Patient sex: M
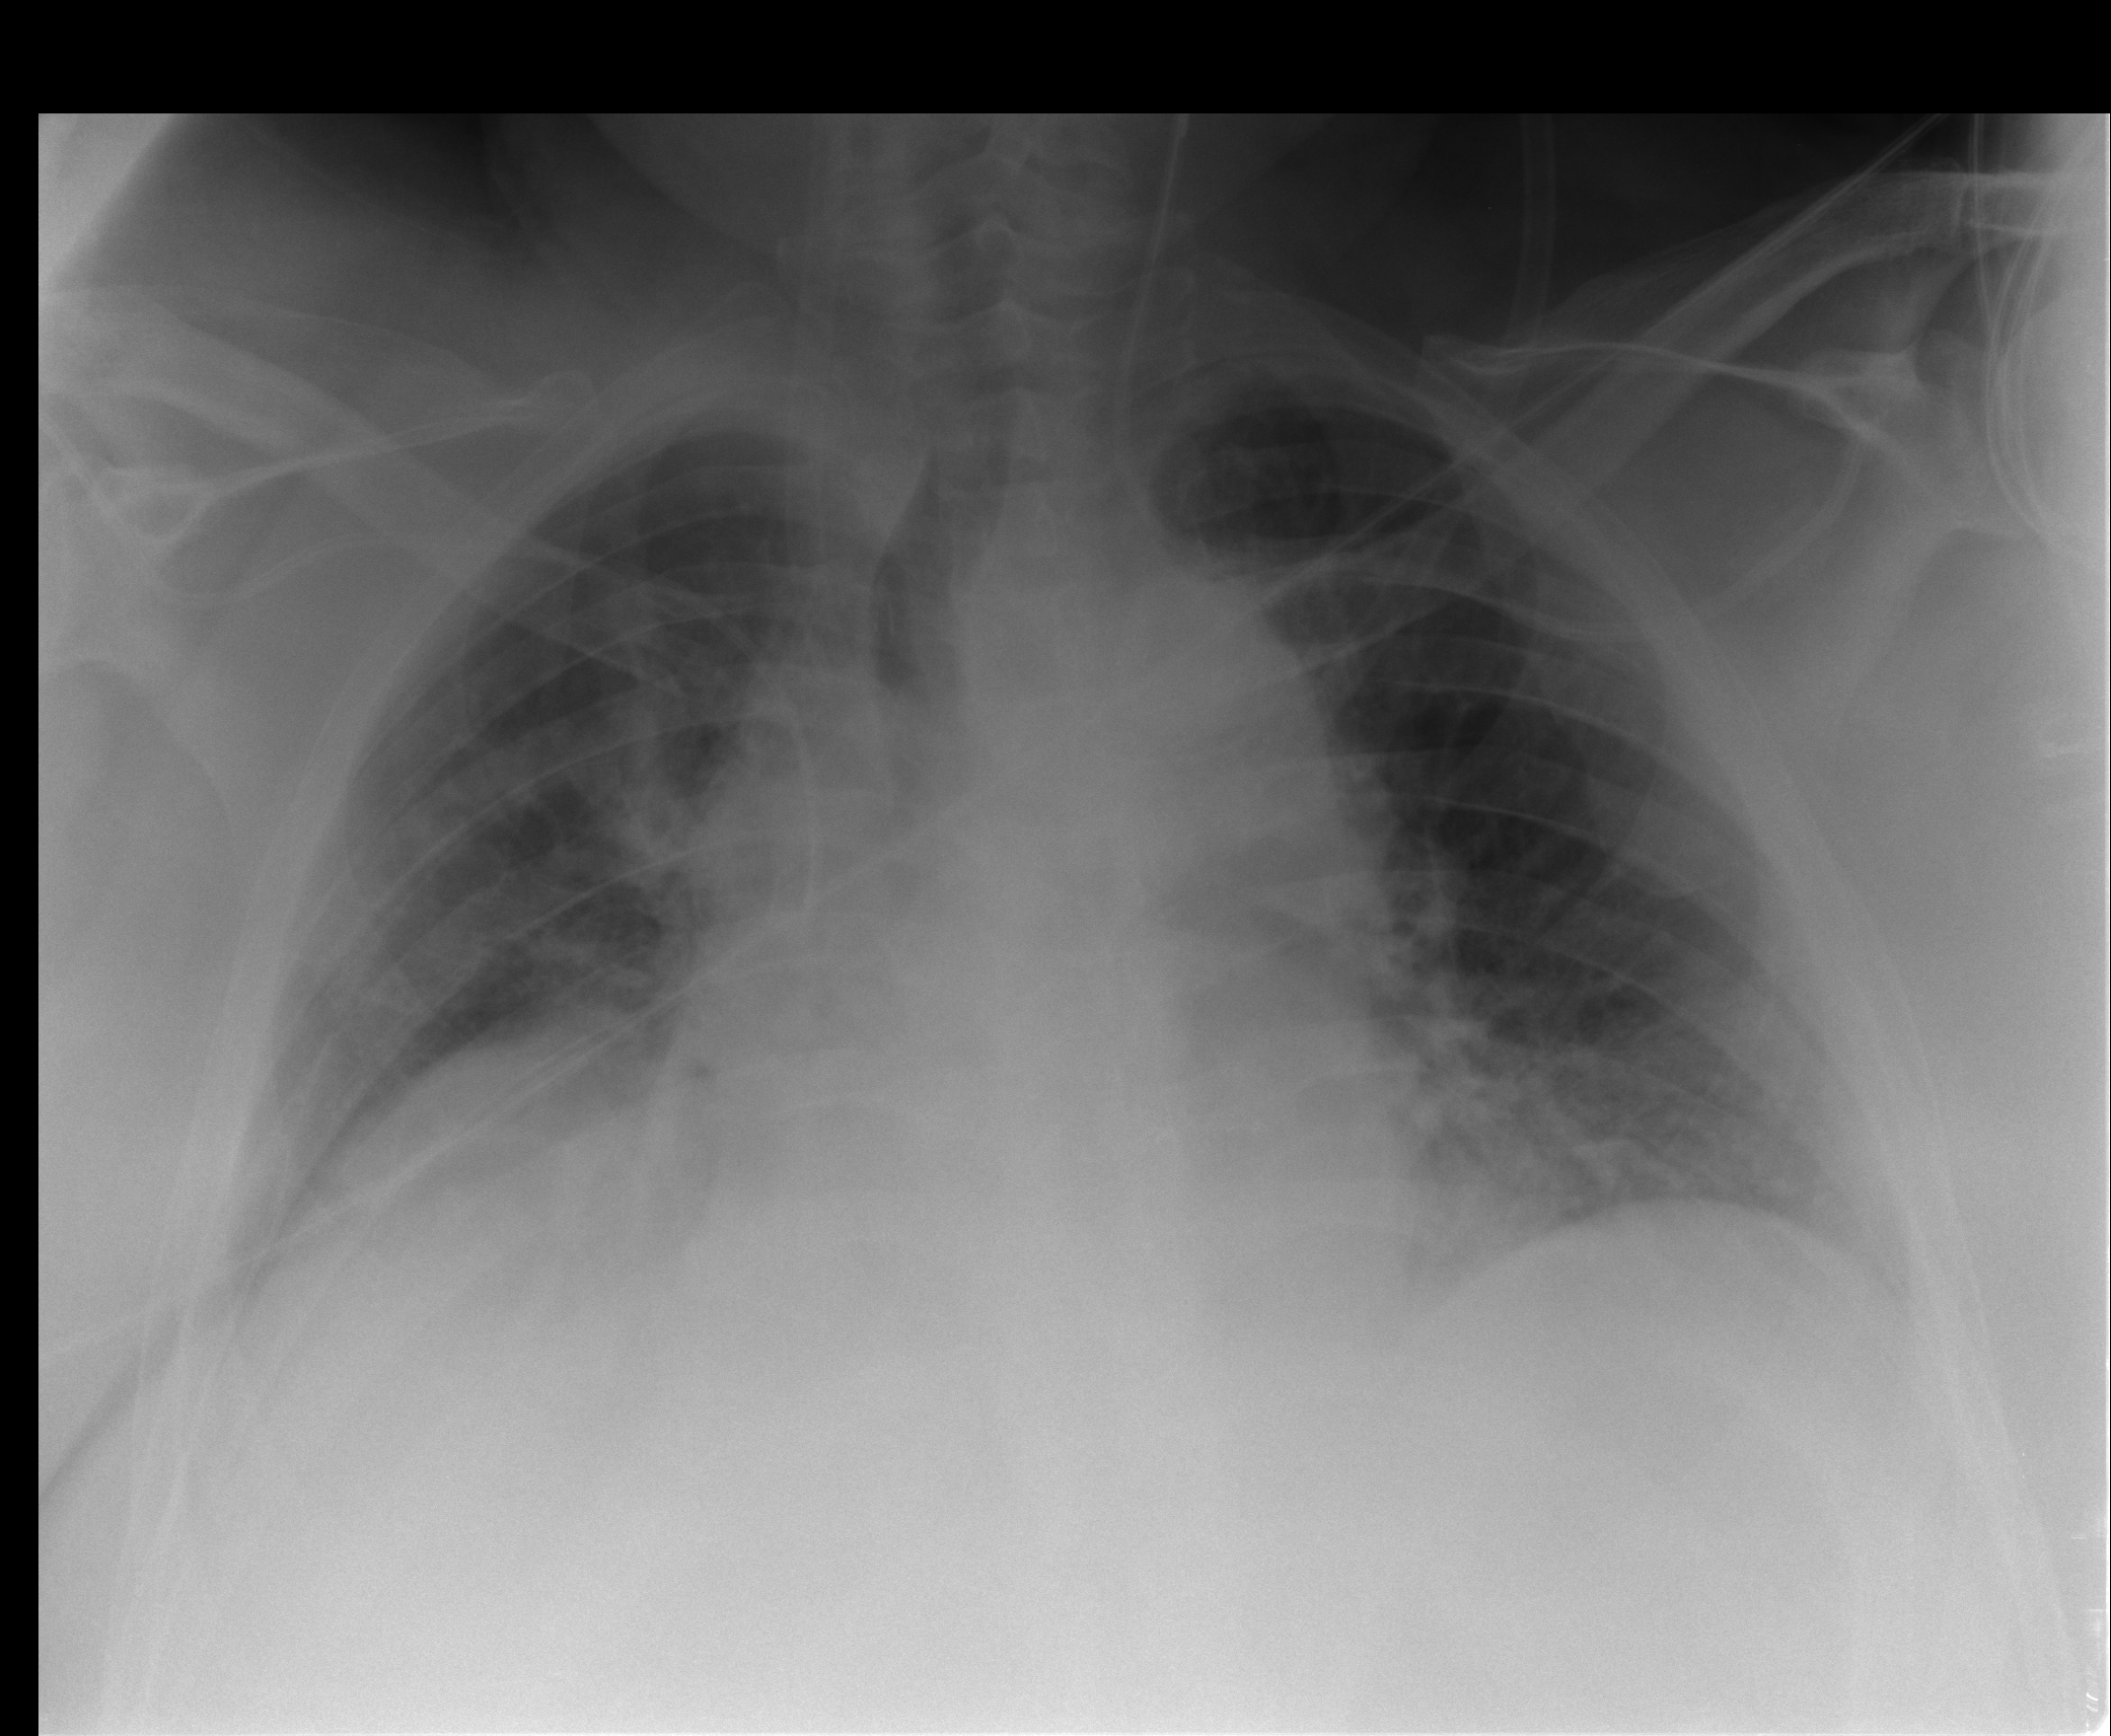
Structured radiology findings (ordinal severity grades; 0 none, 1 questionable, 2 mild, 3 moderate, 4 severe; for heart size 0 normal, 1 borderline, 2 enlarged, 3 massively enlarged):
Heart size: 1
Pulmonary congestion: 2
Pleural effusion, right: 0
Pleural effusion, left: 1
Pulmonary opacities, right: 1
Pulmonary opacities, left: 0
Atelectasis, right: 3
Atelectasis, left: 2